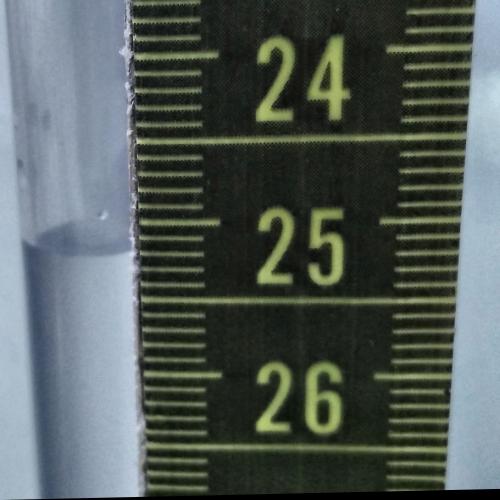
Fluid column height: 25.2 cm